Question: I am getting the following error

Every time I try and reset a particular users password.
There is only one user I have the problem with and I am using the inbuilt membership provider, so nothing custom.
I have spent a lot of time googling but have found noone else with this problem. I am not sure what to try as it's the inbuilt stuff that is throwing the error.
Any help?
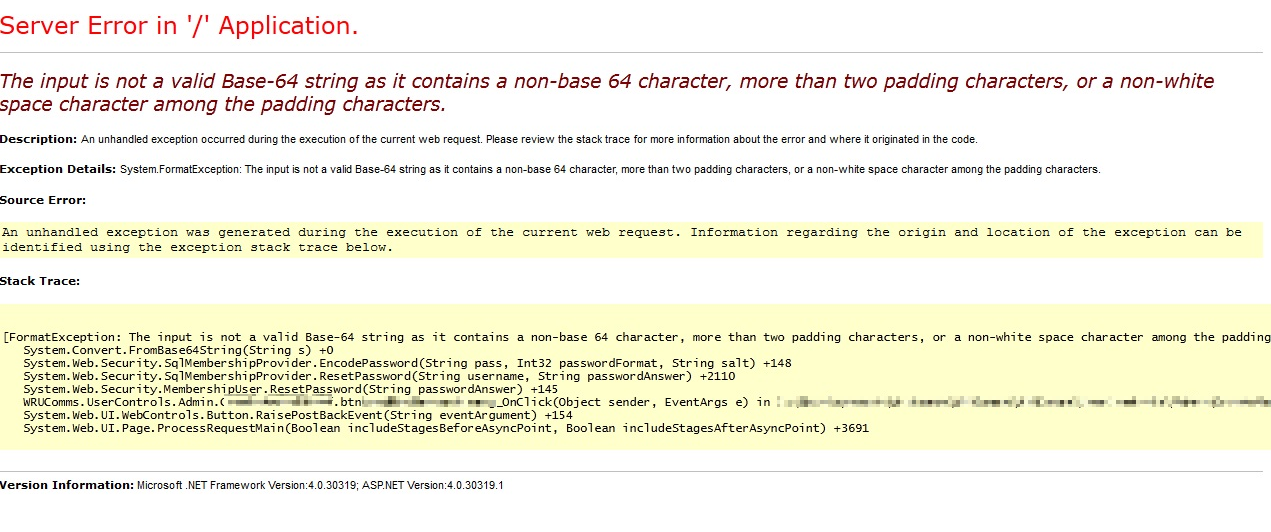
Answer: Sounds like the users password may contain a unicode character that is not tolerated by the Base-64 encoding. Or, the users Salt contains a non-base-64 compatible salt value.